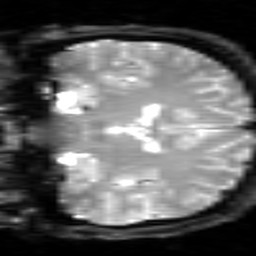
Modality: inplaneT2
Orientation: coronal
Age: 26
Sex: male